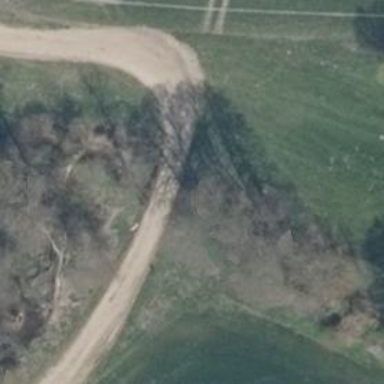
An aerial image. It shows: Dirt track road with bridge. The track is of grade3 quality.